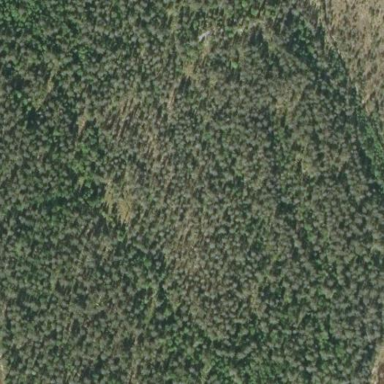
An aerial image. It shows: Woodland consisting mainly of needle-leaved trees.